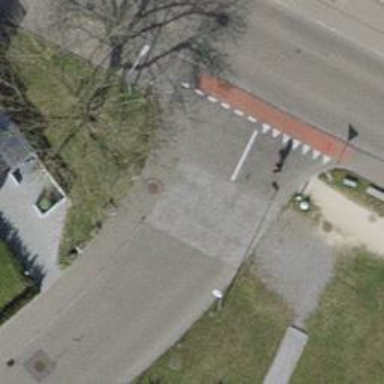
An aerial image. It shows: Unmarked crossing with traffic calming table.